Question: I am trying to implement autoencoders. Using mnsit dataset, I am first encoding the images and then decoding them. When I use keras version 2.3.1 I am getting decoded Images very close to original but on using Keras 2.4.3 and no change to code I am getting completely different output with decoded images close to garbage. I tried finding reasons but couldn't find any nor there was any documentation or article about how to migrate from 2.3.1 to 2.4.3.

<URL>
you can find code here in <URL> or down, please note that google collab uses Keras 2.3.1
'''
import keras
from keras.layers import Input, Dense
from keras.models import Model
import numpy as np
input_img = Input(shape=(784,)) #input layer
encoded = Dense(32, activation="relu")(input_img) # encoder
decoded = Dense(784, activation='sigmoid')(encoded) # decocer, output
# defining autoenoder model
autoencoder = Model(input_img, decoded) # autoencoder = encoder+decoder
# defining encoder model
encoder = Model(input_img, encoded) # takes input images and encoded_img
# defining decoder model
encoded_input = Input(shape=(32,))
decoded_layer = autoencoder.layers<URL>
decoder = Model(encoded_input, decoded_layer)
autoencoder.compile(optimizer = 'adadelta', loss='binary_crossentropy')
# Test on images
from keras.datasets import mnist
(x_train, _), (x_test, _) = mnist.load_data()
# Normalize the value between 0 and 1 and flatten 28x28 images in to vector of 784
x_train = x_train.astype('float32')/255
x_test = x_test.astype('float32')/255
# reshaping (60000, 28,28) -> (60000, 784)
x_train = x_train.reshape(len(x_train), np.prod(x_train.shape[1:]))
x_test = x_test.reshape((len(x_test), np.prod(x_test.shape[1:])))
autoencoder.fit(x_train, x_train, epochs=50, batch_size=200 )
encoded_img = encoder.predict(x_test)
decoded_img = decoder.predict(encoded_img)
encoded_img.shape, decoded_img.shape
# Performing Visualization
import matplotlib.pyplot as plt
n = 10
plt.figure(figsize=(40, 8))
for i in range(n):
plt.subplot(2, n, i+1)
plt.imshow(x_test[i].reshape(28, 28))
# Recontructed Imgae
plt.subplot(2, n, n+i+1)
plt.imshow(decoded_img[i].reshape(28, 28))
plt.show()
'''
Any suggestion?
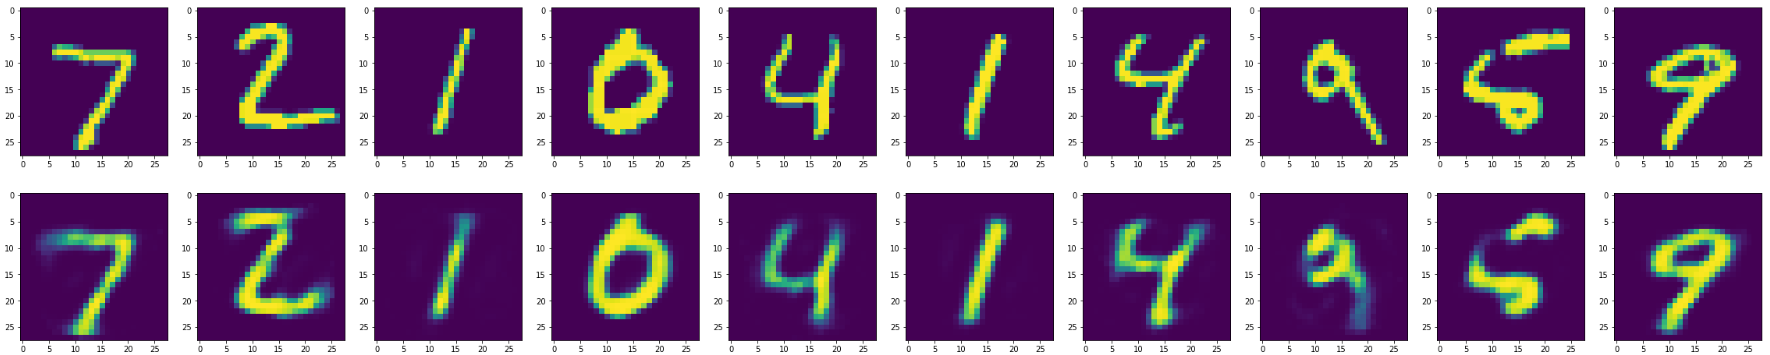
Answer: It looks like the default learning-rate of Adadelta optimizer in Keras is 1.0 while it is 0.001 in tf.keras. When you switch to tf.keras, the learning-rate of Adadelta is too small that the network does not learn anything. You can change the learning rate as follows before you compile your model and you will get the same behavior in tf.keras as in keras.
'''
opt = tf.keras.optimizers.Adadelta(learning_rate=1.0)
autoencoder.compile(optimizer = opt, loss='binary_crossentropy')
'''